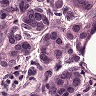
Metastatic tissue present: yes